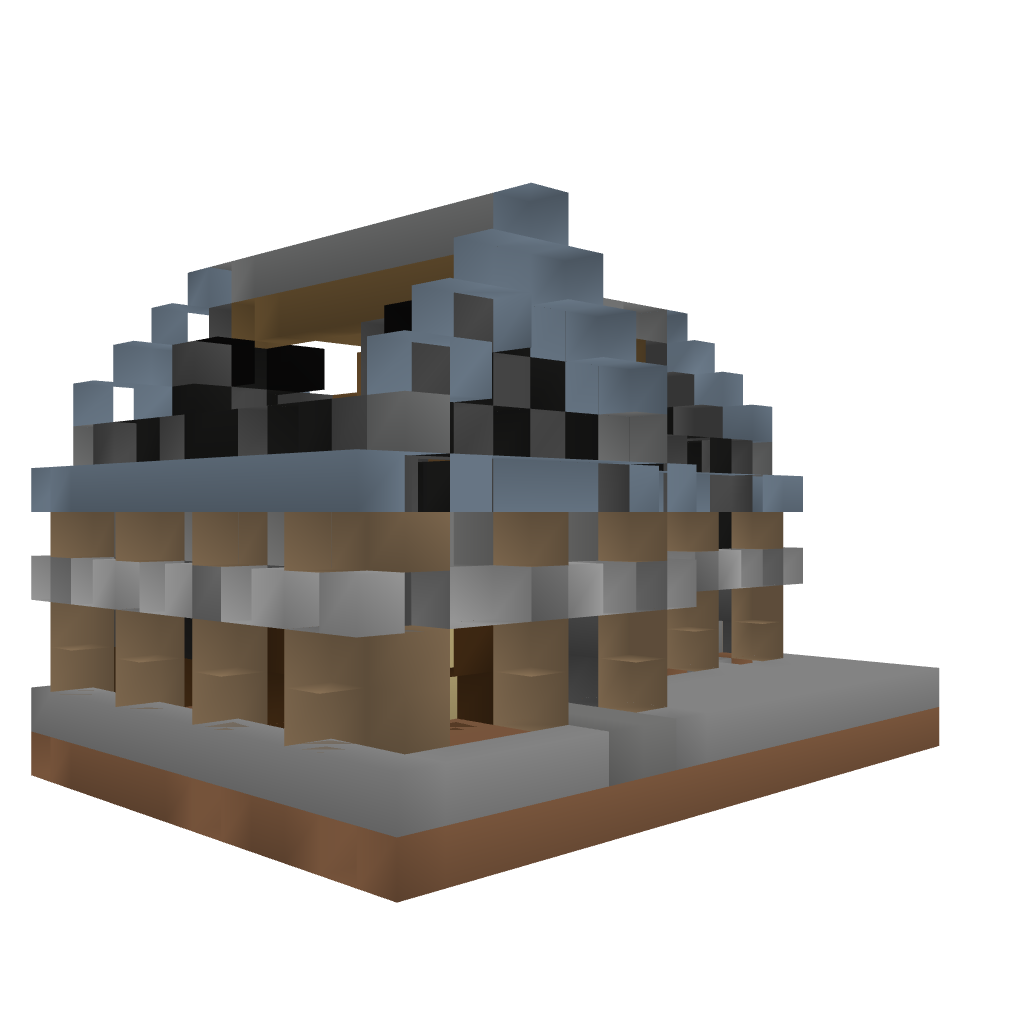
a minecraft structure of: Survival Barnhouse